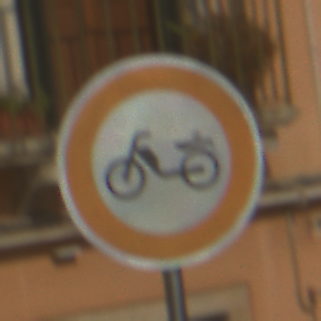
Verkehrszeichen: VerbotMofas
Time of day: MorningAfternoon
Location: Outdoor (Urban)
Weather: Clear
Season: NotSpecified
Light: Natural